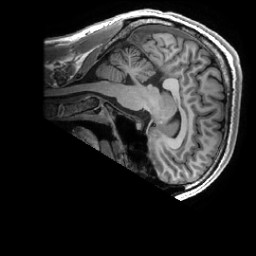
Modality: T1w
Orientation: sagittal
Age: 26
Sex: male
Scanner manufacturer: ge
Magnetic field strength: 3 T
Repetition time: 0.0073 s
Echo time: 0.003 s